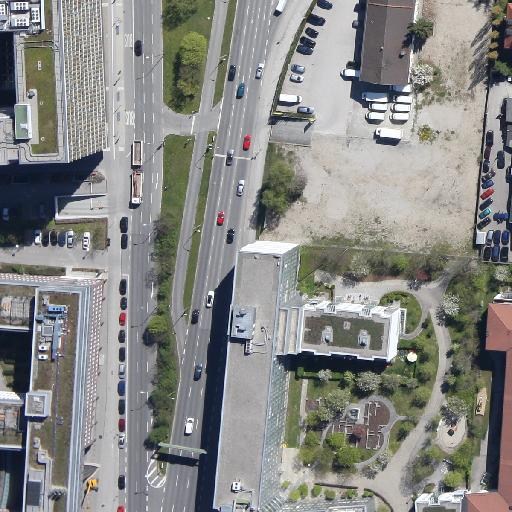
Referring expression: sidewalk along with tree